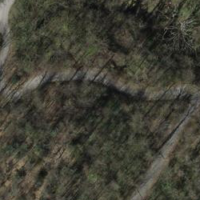
EUNIS habitat code: 53
Species observed at this site:
Actinidia chinensis